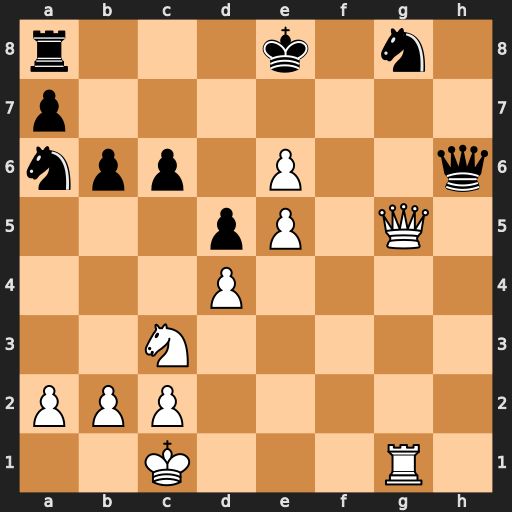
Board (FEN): r3k1n1/p7/npp1P2q/3pP1Q1/3P4/2N5/PPP5/2K3R1
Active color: w
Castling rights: q
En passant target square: -
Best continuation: Qxh6 Nxh6 Rg6 Ke7 Rxh6